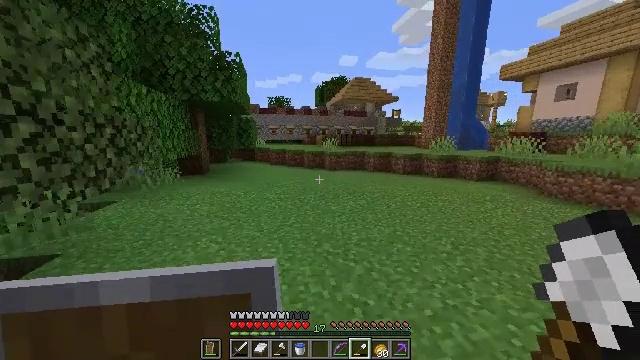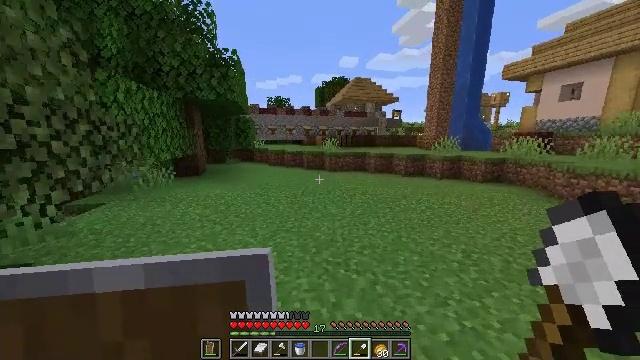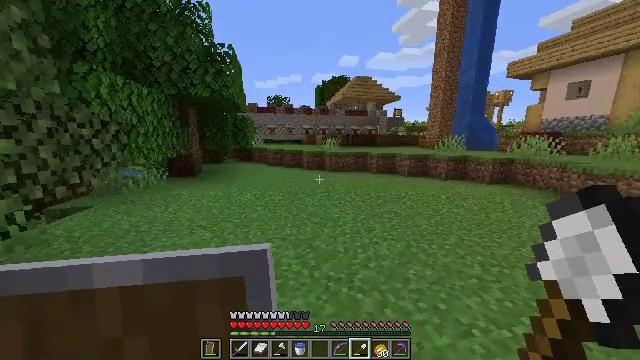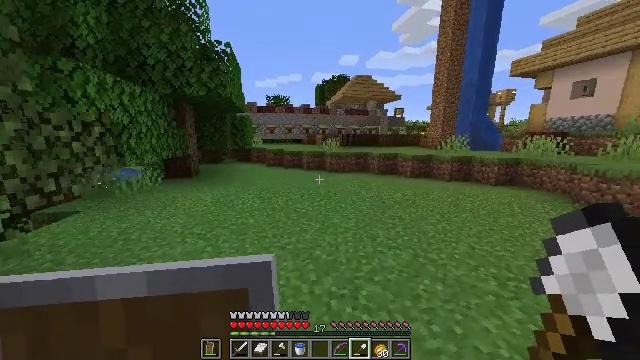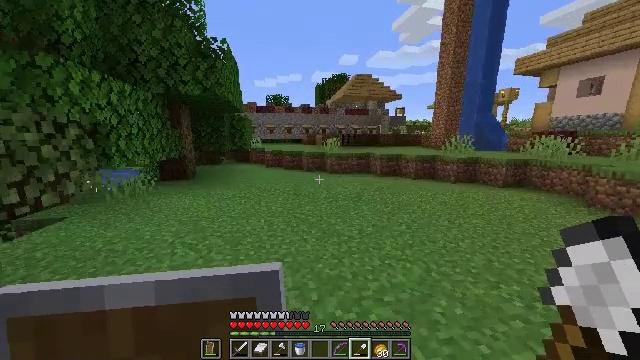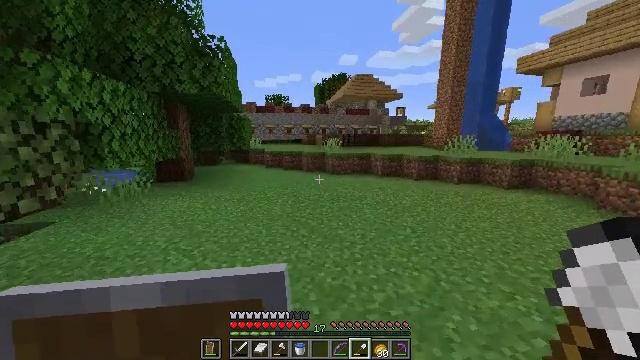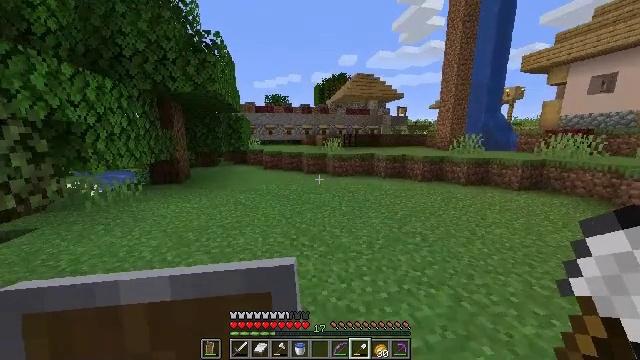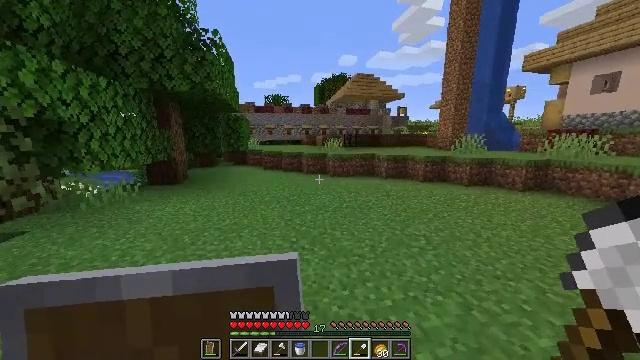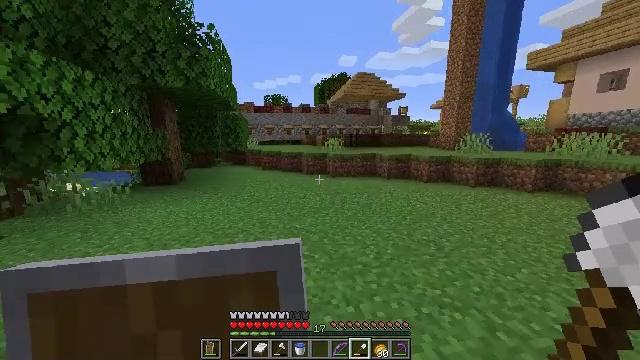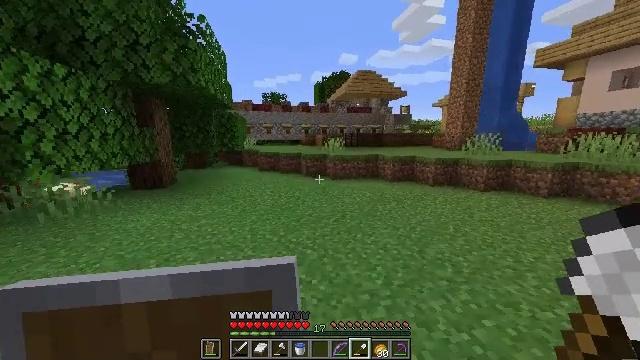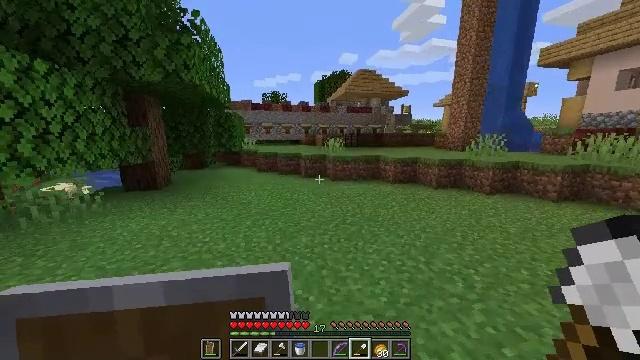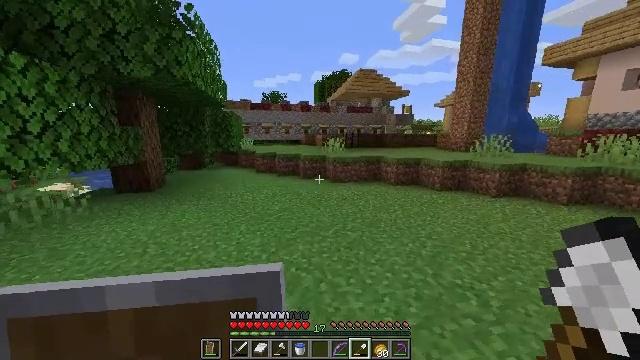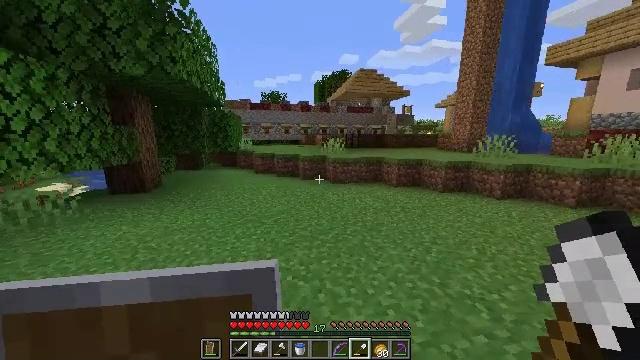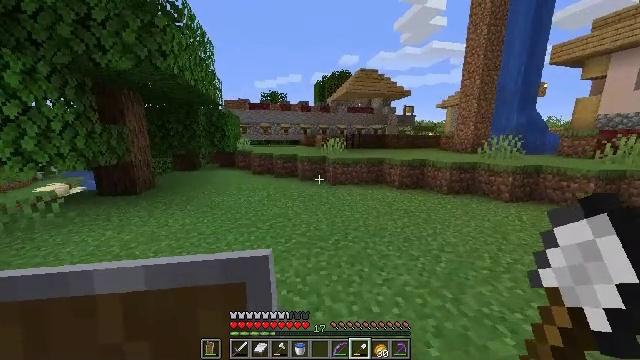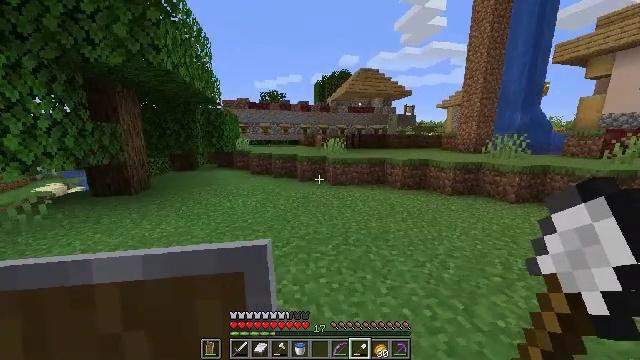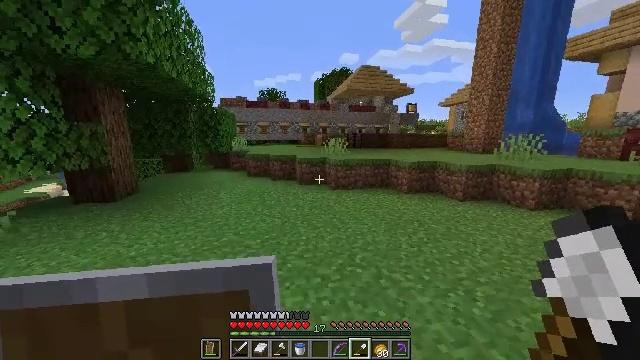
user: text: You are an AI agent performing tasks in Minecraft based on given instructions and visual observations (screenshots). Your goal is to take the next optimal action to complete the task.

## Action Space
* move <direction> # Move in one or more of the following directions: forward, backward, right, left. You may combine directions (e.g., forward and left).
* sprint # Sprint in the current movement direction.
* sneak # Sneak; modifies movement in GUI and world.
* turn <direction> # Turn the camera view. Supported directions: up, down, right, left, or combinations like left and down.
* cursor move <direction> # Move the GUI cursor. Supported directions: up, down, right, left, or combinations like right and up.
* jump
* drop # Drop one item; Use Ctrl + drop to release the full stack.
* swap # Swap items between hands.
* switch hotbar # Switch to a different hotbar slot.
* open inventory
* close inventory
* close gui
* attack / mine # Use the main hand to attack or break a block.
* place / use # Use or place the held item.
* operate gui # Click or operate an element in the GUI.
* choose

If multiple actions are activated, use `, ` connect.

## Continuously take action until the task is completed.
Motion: motion action
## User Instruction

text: Mine sand by the water.
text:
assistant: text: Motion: move forward
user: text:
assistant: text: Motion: move forward
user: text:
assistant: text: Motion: move forward
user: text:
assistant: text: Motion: move forward
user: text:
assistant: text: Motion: move forward
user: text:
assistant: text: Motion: move forward
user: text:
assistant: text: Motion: move forward
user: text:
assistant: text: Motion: move forward
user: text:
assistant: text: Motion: move forward
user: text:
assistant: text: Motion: move forward
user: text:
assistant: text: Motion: move forward
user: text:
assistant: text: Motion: move forward
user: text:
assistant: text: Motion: move forward
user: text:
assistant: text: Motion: move forward
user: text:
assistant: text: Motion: move forward
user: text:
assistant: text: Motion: move forward
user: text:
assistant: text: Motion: move forward and move right
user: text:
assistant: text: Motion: move forward and move right, turn right
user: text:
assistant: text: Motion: move forward and move right, turn right
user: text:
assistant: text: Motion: move forward, turn right
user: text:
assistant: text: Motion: move forward, turn right
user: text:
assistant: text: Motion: move forward, turn right
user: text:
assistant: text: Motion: move forward, turn right
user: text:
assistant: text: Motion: move forward
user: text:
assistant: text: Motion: move forward
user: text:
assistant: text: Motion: move forward
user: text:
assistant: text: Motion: move forward
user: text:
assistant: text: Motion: move forward
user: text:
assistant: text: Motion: move forward
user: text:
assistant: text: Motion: move forward